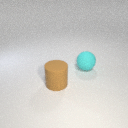
large cyan rubber sphere behind large brown rubber cylinder